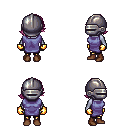
a pixel art fantasy rpg character, female body template, dark elf, purple skin, chain tabard jacket, gold greaves, pink swoop hairstyle, metal helm, gold gloves, brown shoes, four views (front, back, left, right), 2x2 character sprite sheet, small pixel art, hard edges, no anti-aliasing